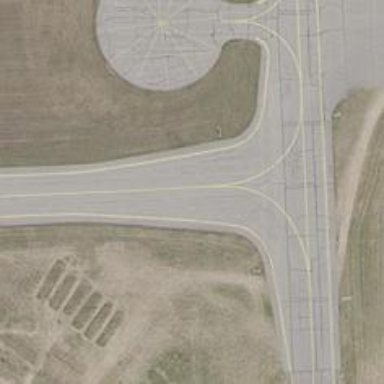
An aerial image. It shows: Image of taxiway at airport.